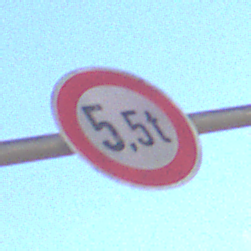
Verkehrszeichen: TatsaechlicheMasse
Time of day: MorningAfternoon
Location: Outdoor (Nature)
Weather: Clear
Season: Winter
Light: Natural